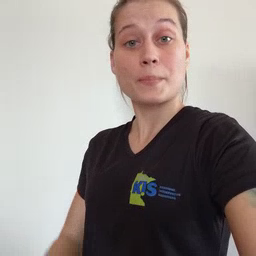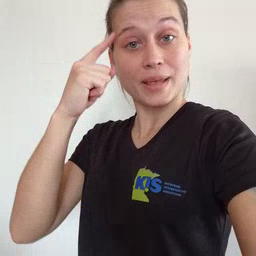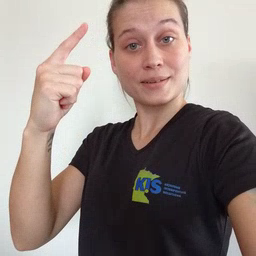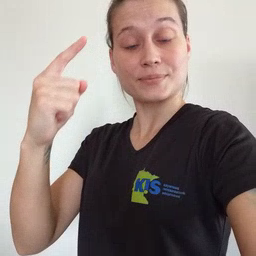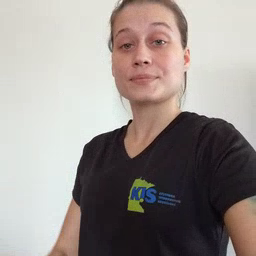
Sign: penny